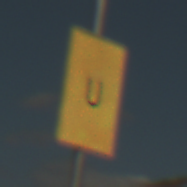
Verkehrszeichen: AnkuendigungOderFortsetzungUmleitungOhnePfeilsymbol
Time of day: Midday
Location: Outdoor (Beach)
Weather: PartlyCloudy
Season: NotSpecified
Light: Natural